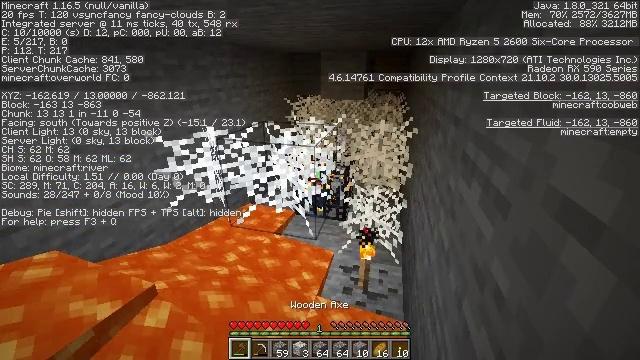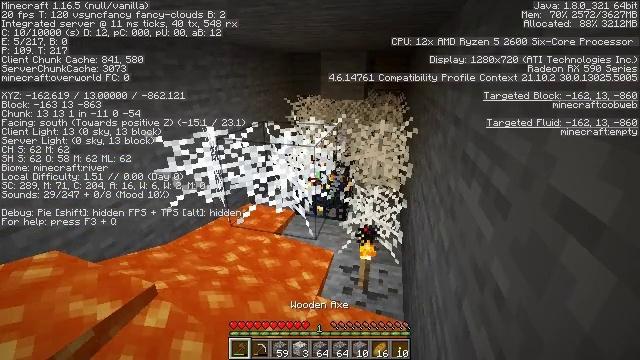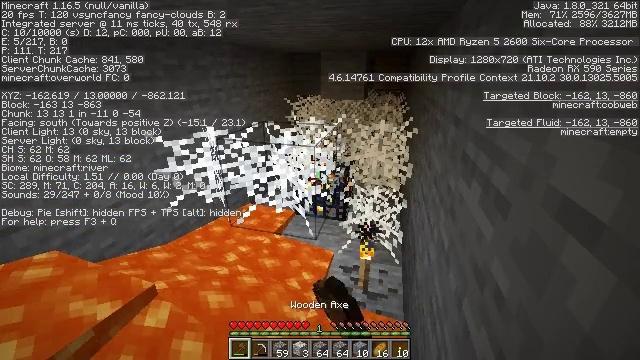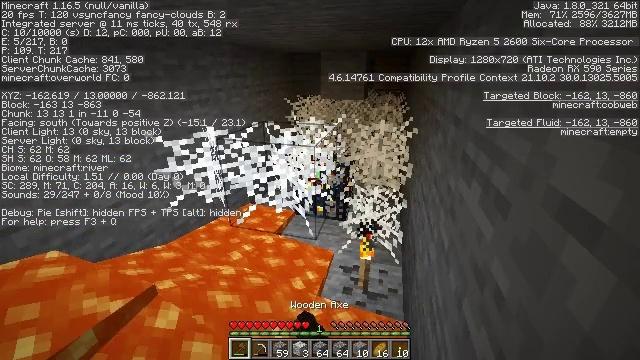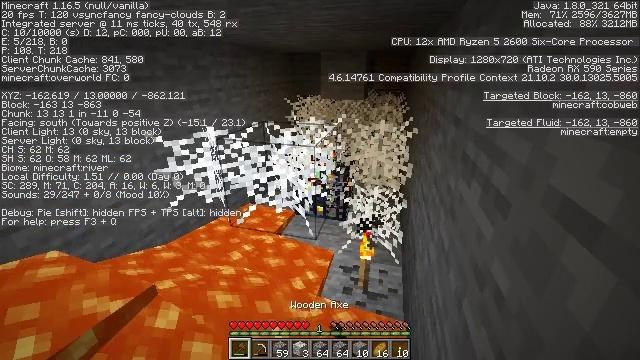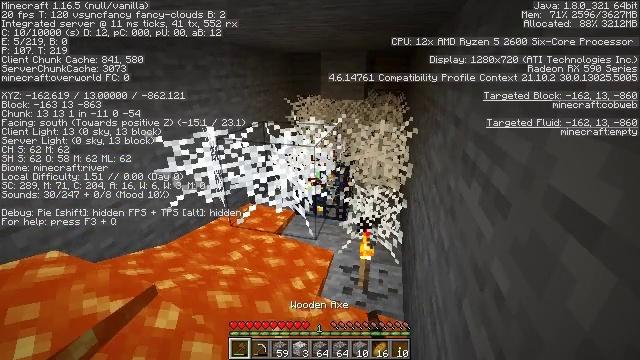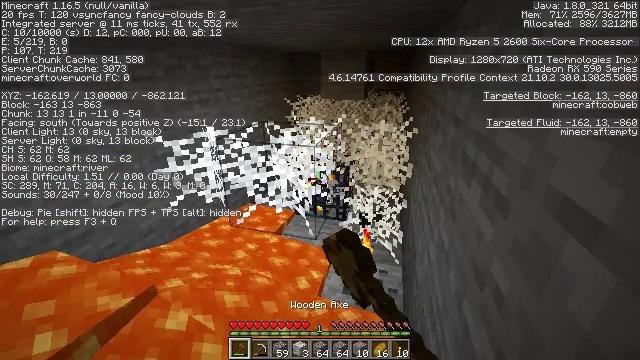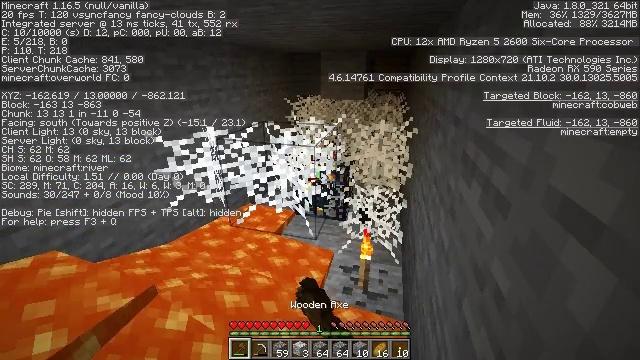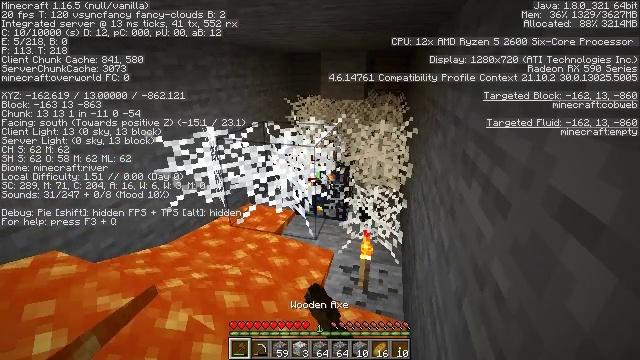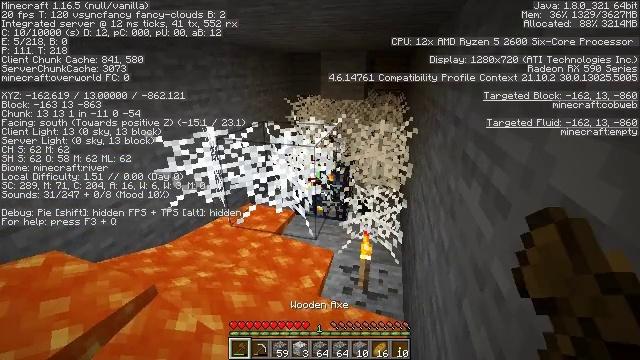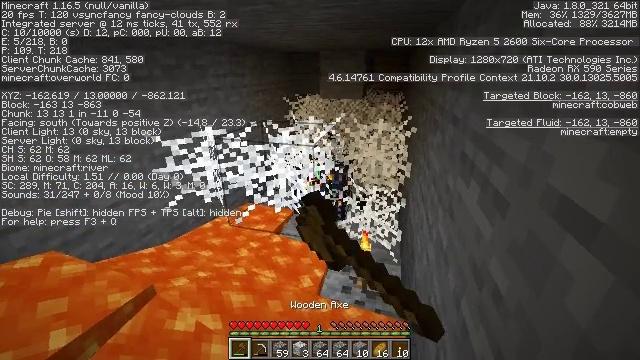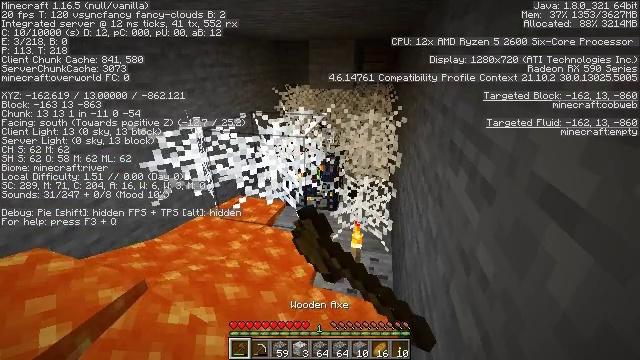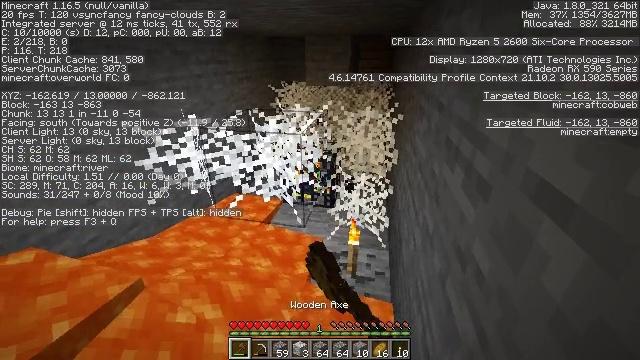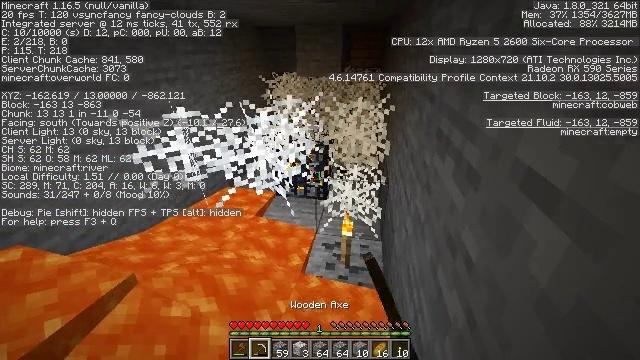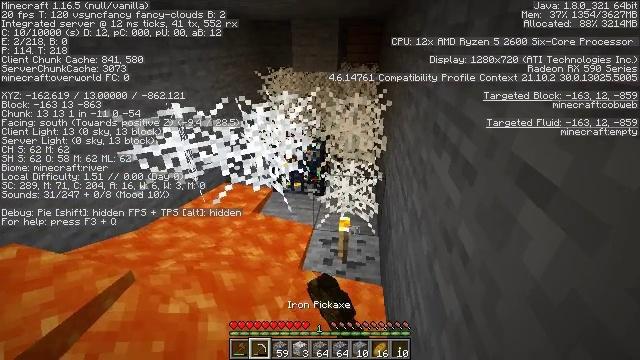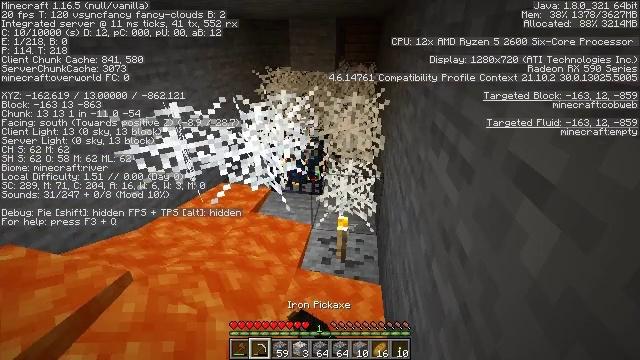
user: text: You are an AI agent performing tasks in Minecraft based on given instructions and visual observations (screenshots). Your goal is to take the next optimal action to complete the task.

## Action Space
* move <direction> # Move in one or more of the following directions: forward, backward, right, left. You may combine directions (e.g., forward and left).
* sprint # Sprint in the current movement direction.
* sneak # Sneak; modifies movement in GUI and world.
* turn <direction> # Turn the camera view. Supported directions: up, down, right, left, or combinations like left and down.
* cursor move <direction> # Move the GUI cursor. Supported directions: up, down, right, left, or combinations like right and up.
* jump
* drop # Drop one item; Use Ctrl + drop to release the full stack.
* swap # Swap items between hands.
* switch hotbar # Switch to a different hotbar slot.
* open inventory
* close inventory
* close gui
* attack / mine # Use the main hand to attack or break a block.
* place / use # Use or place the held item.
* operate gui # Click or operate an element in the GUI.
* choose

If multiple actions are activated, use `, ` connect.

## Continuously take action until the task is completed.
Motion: motion action
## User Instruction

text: Collect the spawner block.
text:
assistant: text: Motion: attack / mine
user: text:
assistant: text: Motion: attack / mine
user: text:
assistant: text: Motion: attack / mine
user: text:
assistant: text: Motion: attack / mine
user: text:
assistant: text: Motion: attack / mine
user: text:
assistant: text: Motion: attack / mine
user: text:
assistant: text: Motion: attack / mine
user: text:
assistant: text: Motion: attack / mine
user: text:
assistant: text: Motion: attack / mine
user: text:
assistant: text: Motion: attack / mine
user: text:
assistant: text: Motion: turn right and down, attack / mine
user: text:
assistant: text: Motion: attack / mine
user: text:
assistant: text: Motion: turn right and down, attack / mine, switch to hotbar 2
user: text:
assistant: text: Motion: attack / mine, switch to hotbar 2
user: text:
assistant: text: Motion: attack / mine, switch to hotbar 2
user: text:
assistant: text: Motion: attack / mine
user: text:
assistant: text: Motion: attack / mine
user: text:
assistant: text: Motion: attack / mine
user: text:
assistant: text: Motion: sneak, attack / mine
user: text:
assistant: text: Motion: sneak, attack / mine
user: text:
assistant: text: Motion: sneak, attack / mine
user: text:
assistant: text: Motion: sneak, attack / mine
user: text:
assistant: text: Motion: move forward, sneak, attack / mine
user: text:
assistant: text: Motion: move forward, sneak, attack / mine
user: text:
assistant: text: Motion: move forward, sneak, attack / mine
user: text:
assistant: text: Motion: move forward, sneak, attack / mine
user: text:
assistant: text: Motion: move forward, sneak, attack / mine
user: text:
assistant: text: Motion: move forward, sneak, attack / mine
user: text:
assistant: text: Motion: move forward, sneak, attack / mine
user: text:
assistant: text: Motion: move forward, sneak, attack / mine